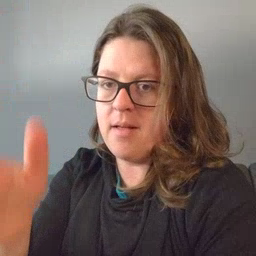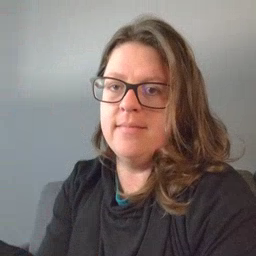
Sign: grandpa